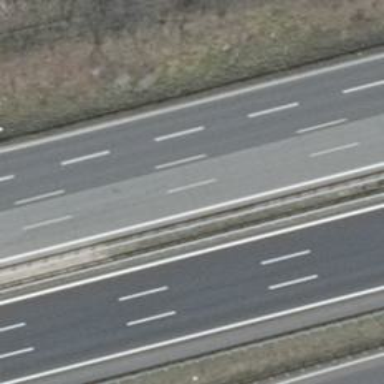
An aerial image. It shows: Motorway junction.